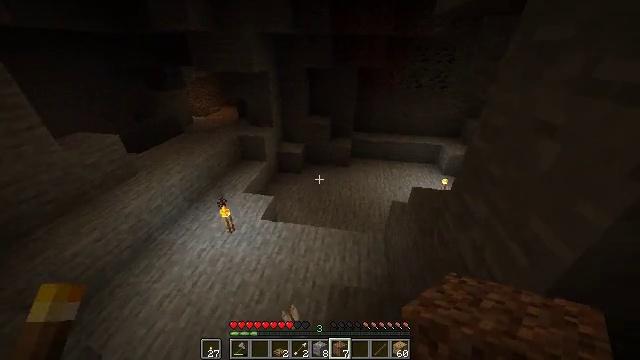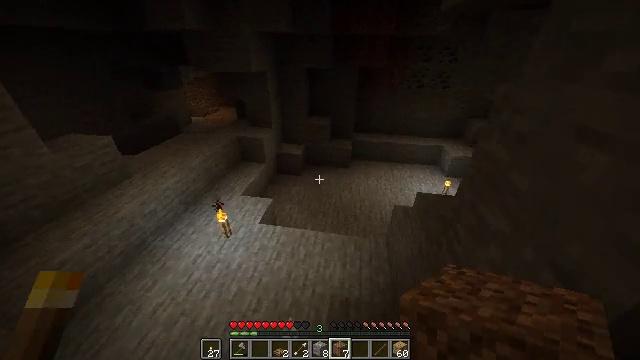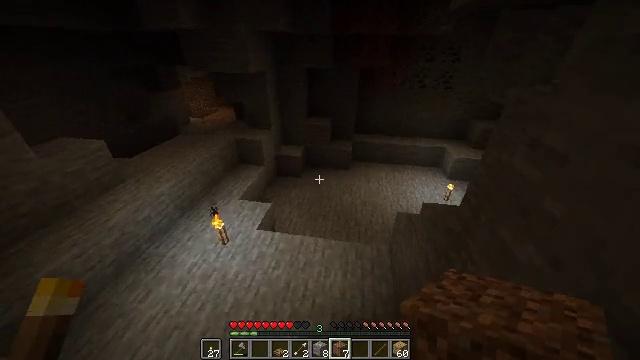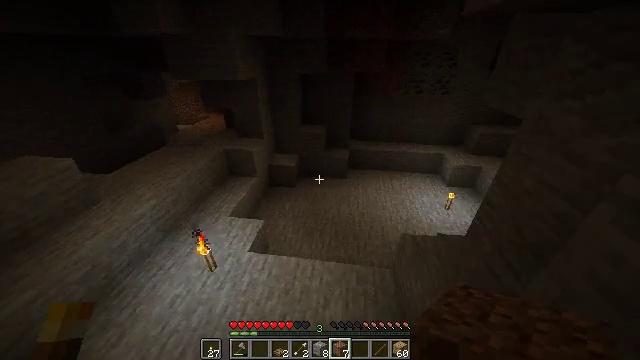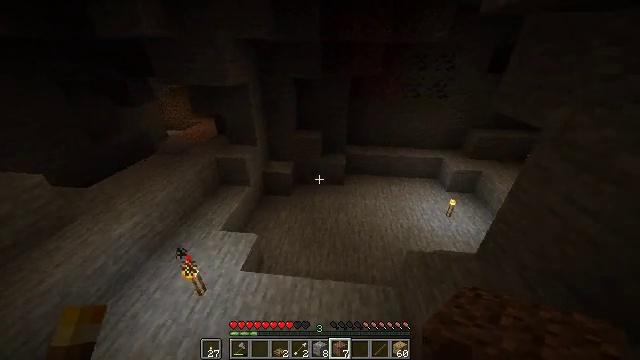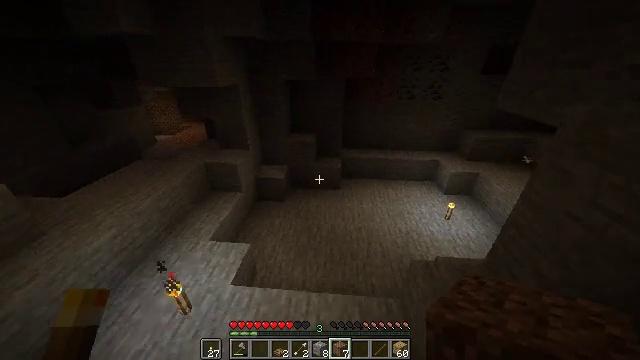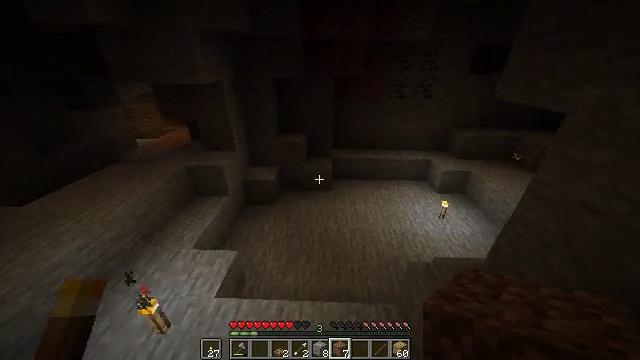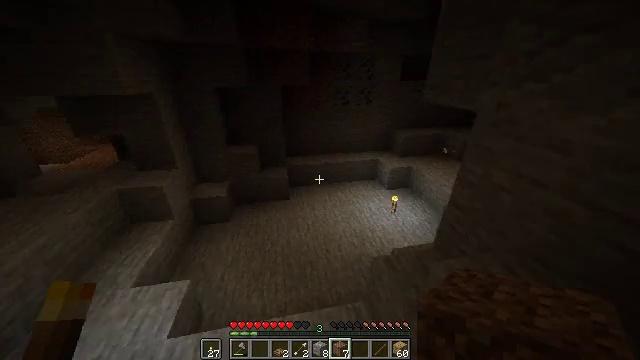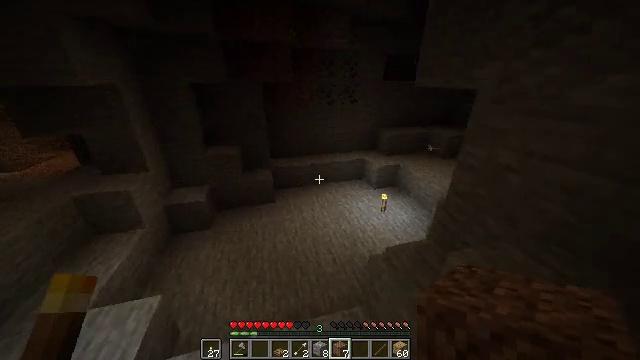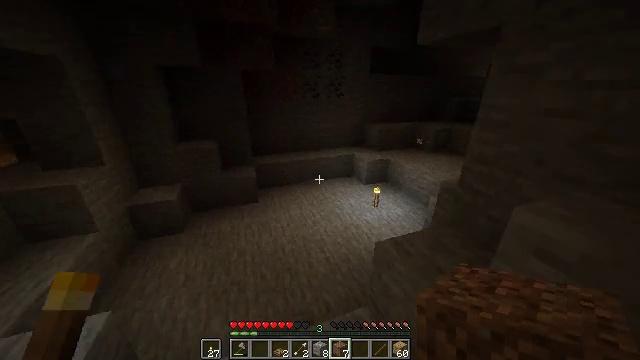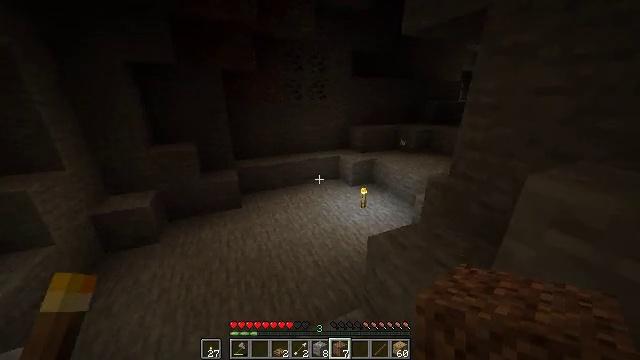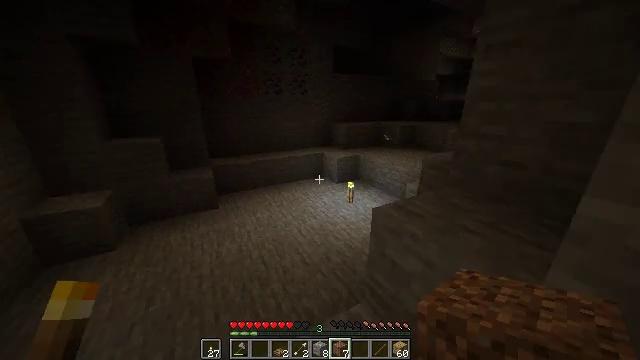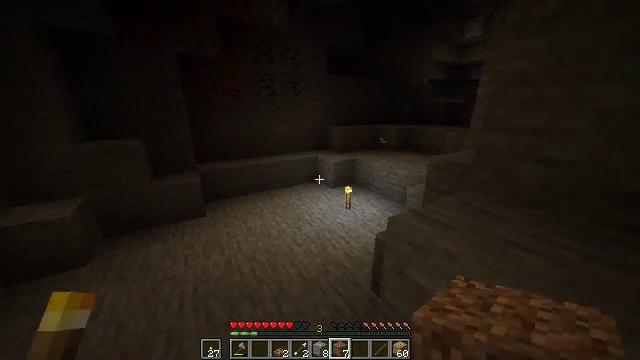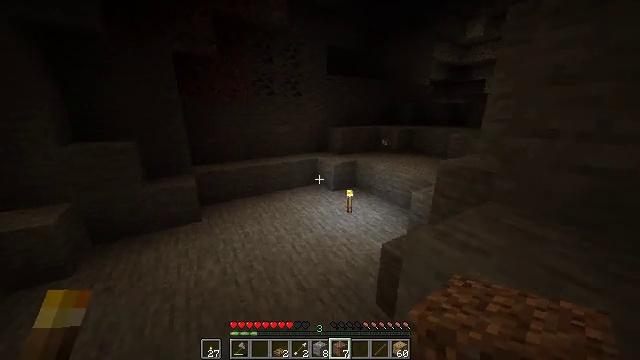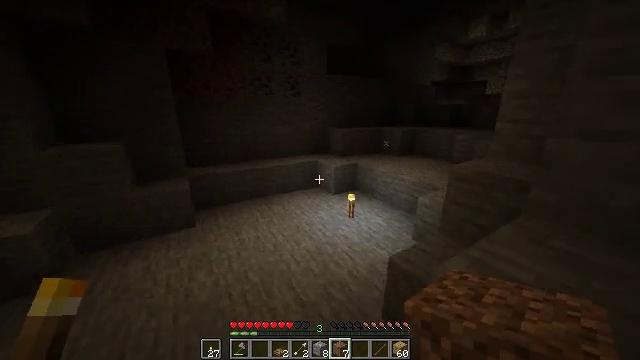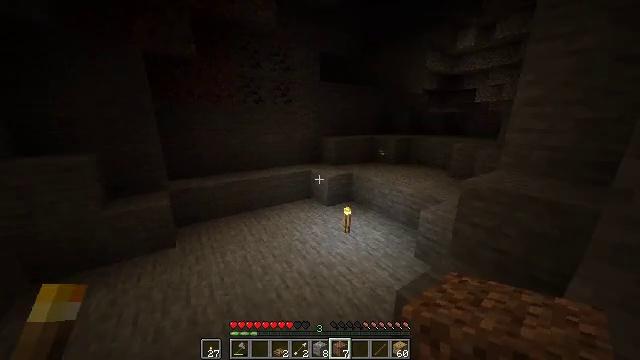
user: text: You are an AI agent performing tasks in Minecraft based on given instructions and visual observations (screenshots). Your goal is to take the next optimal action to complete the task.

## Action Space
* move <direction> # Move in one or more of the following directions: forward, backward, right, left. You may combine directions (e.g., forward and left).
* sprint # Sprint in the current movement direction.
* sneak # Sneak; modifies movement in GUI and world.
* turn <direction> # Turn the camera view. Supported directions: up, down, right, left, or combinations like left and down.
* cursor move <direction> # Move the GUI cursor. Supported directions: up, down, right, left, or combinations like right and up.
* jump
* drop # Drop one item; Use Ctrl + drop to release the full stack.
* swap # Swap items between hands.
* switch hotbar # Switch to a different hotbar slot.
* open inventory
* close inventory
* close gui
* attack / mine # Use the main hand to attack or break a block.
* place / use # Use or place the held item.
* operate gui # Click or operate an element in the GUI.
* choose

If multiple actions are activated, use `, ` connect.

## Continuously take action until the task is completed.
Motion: motion action
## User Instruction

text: Interact with the furnace to cook salmon.
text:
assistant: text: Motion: move forward, sprint
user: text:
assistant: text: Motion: move forward, sprint
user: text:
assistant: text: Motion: move forward, sprint, turn right
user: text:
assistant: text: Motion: move forward, sprint, turn right
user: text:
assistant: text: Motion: move forward, sprint, turn right
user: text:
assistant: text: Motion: move forward, sprint, turn right
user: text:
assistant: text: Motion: move forward, sprint, turn right and up
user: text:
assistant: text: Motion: move forward, sprint, turn right and up
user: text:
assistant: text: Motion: move forward, sprint, turn right and up
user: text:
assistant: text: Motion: move forward, sprint, turn right and up
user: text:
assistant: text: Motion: move forward, sprint, turn right and up
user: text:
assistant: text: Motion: move forward, sprint, turn right and up
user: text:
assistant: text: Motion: move forward, sprint
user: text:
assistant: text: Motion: move forward, sprint
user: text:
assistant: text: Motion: move forward, sprint, turn right and up
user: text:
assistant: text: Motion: move forward, sprint, turn right and up
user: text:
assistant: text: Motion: move forward, sprint, turn right and up
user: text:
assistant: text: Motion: move forward, sprint, turn right and up
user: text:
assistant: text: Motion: move forward, sprint, turn right and up
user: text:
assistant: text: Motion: move forward, sprint, turn right and up
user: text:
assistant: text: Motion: move forward, sprint, turn right and up
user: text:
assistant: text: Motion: move forward, sprint, turn right
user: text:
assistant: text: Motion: move forward, sprint, turn right
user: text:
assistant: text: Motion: move forward, sprint
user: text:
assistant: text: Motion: move forward, sprint, turn right
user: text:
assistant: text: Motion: move forward, sprint, turn right
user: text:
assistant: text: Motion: move forward, sprint, turn right
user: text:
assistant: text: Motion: move forward, sprint, turn right and down
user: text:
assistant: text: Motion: move forward, sprint, turn right and down, jump
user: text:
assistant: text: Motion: move forward, sprint, turn down, jump